Question: I've got an app that uses fragments. On one of my user's devices (the HTC One), the fragments overlap each other and his screen ends up looking like a mess:

I've tried to reproduce it on my own hardware, though it's not the HTC One. I've also tried using android version 4.1.2, which is the version he has and it works fine. Short of running out to buy an HTC One, does anyone have any suggestions?
When I add in the new fragment, I do this
'''
Fragment f = new MyFragment();
FragmentTransaction ft = getActivity().getSupportFragmentManager().beginTransaction();
ft.replace(R.id.mainContent, f);
ft.addToBackStack(null);
ft.commit();
'''
My XML layout (trimmed up to relevant parts):
'''
<RelativeLayout>
<LinearLayout>
<!-- My home screen content is here -->
</LinearLayout>
<!-- This is where the fragment gets placed -->
<LinearLayout android:id="@+id/mainContent"
android:orientation="vertical"
android:layout_width="match_parent"
android:layout_height="match_parent">
</LinearLayout>
</RelativeLayout>
'''
The fragment that gets added has this layout:
'''
<RelativeLayout xmlns:android="http://schemas.android.com/apk/res/android"
xmlns:tools="http://schemas.android.com/tools"
android:layout_width="match_parent"
android:layout_height="match_parent"
android:paddingBottom="@dimen/activity_vertical_margin"
android:paddingLeft="@dimen/activity_horizontal_margin"
android:paddingRight="@dimen/activity_horizontal_margin"
android:paddingTop="@dimen/activity_vertical_margin"
android:background="@drawable/app_bg"
tools:context=".DeviceListActivity" >
<!-- snipped! (for brevity) -->
</RelativeLayout>
'''
I've been playing around - I noticed if I remove the android:background I can reproduce the problem which leads me to believe that the HTC One is causing the fragment's background property to be ignored for some reason.
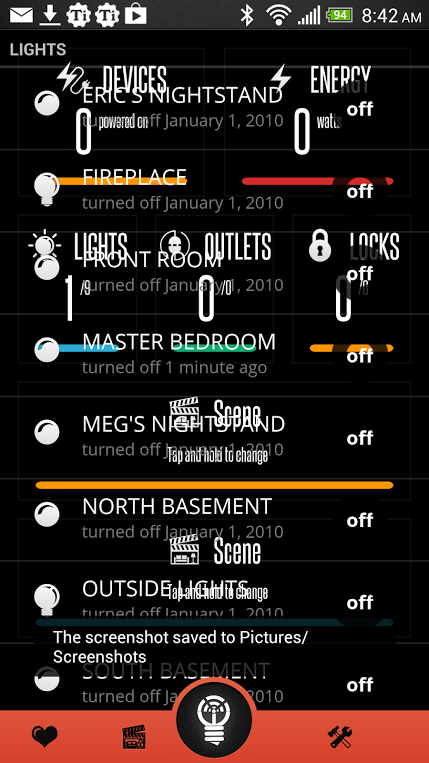
Answer: It turns out the problem was a resource issue, but it's not clear why...
The background I had was only in the ldpi folder; normally the higher densities will use any graphic available, however in this case, the device was ignoring that file. A bug? Dunno - in any case, the fix was to create a resource for the xxdpi folder matching the same name.